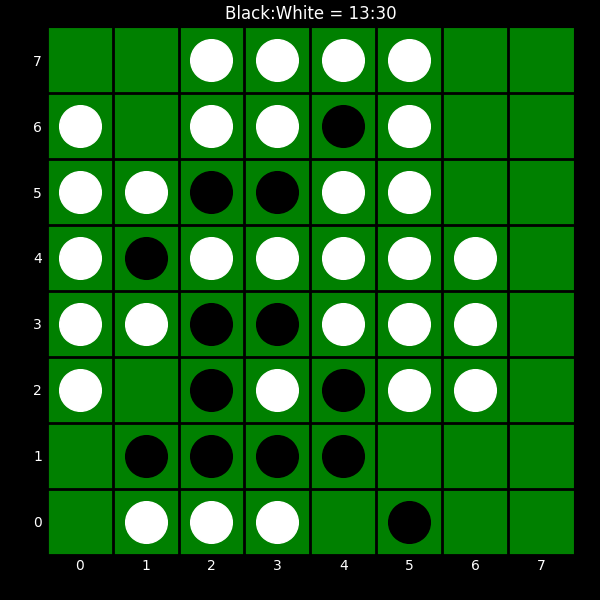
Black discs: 13
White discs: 30